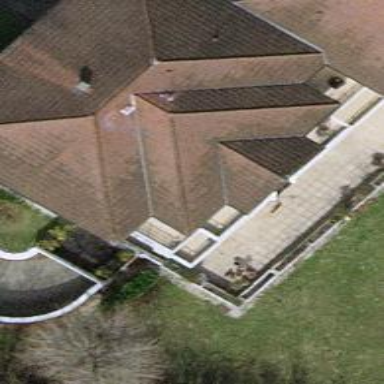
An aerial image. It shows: View of roof of building.